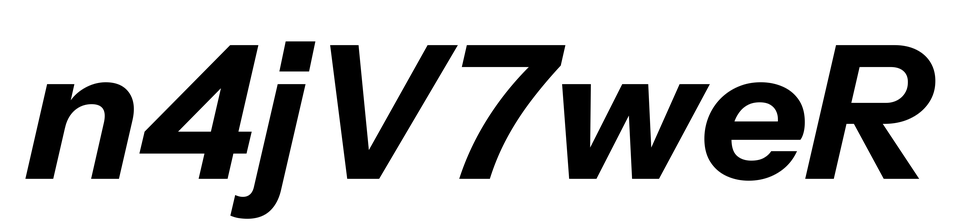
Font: InstrumentSans-Italic_Bold_Italic